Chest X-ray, PA view. Patient: 52 years old, sex F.
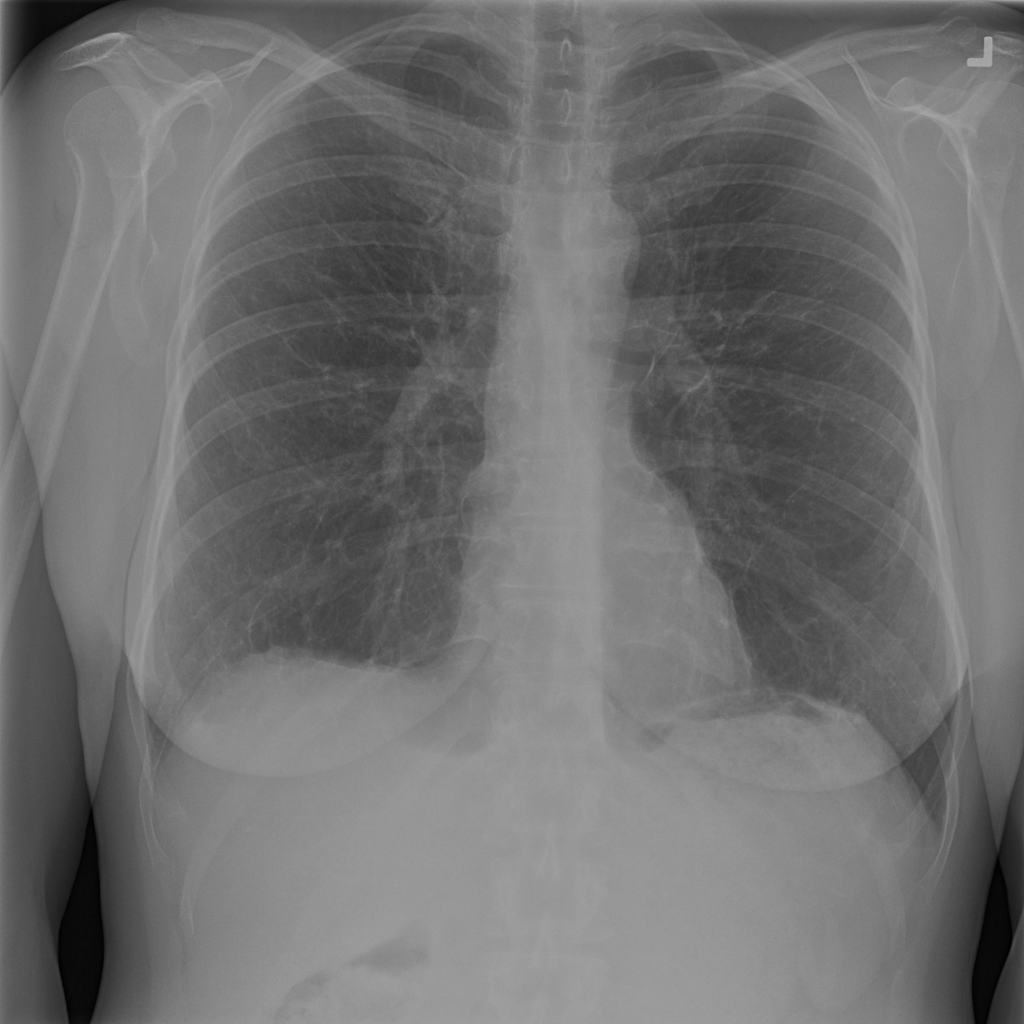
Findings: No Finding